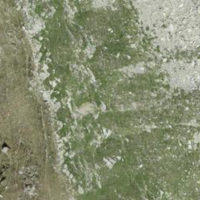
EUNIS habitat code: 26
Species observed at this site:
Primula hirsuta